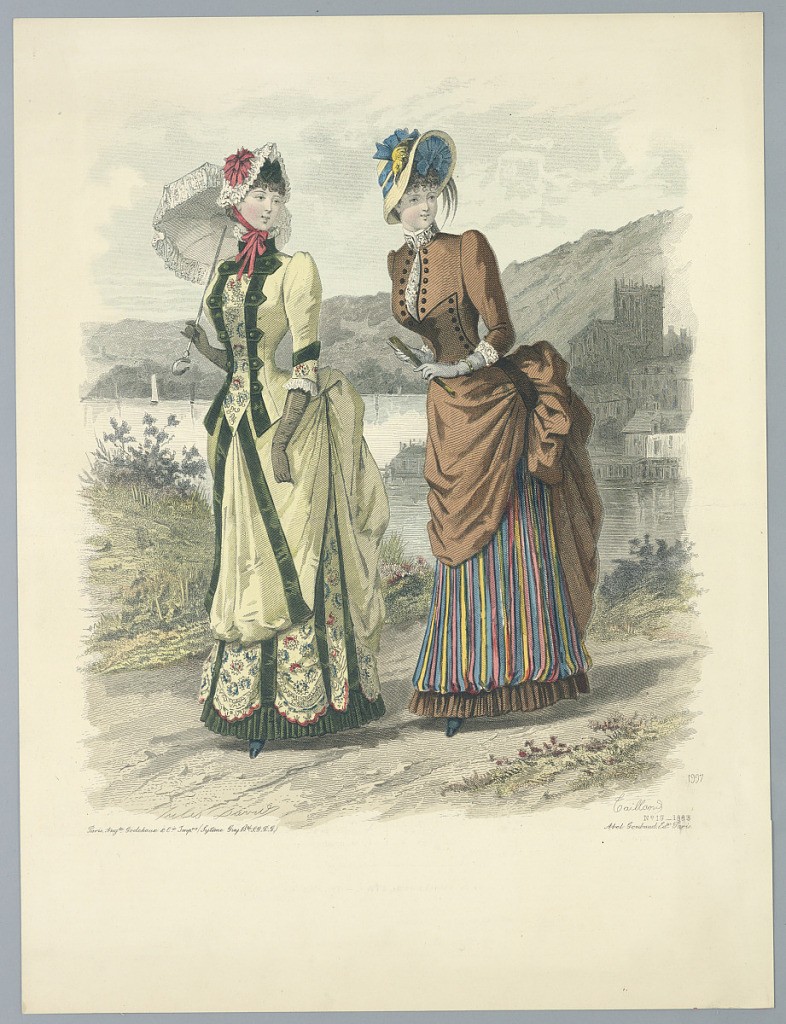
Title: Fashion Plate
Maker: E. Gailland, French, active 19th c.
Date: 1883
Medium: Engraving, brush and watercolor on paper
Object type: Print
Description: Two women on a path overlooking a lake and castle. One in a yellow dress, the other in brown. Artists' and publisher's names and date below. Description on verso.